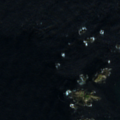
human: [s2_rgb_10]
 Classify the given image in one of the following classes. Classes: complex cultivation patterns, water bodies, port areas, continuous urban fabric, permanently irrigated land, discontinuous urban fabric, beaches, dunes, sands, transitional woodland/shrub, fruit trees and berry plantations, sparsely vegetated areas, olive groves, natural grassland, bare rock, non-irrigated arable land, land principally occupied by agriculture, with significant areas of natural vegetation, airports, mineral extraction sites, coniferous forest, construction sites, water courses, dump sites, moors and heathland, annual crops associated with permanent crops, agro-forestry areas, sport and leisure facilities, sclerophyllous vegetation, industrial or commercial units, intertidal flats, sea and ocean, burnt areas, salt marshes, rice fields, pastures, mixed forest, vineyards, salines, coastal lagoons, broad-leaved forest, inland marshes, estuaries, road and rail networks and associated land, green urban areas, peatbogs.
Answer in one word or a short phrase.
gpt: sea and ocean